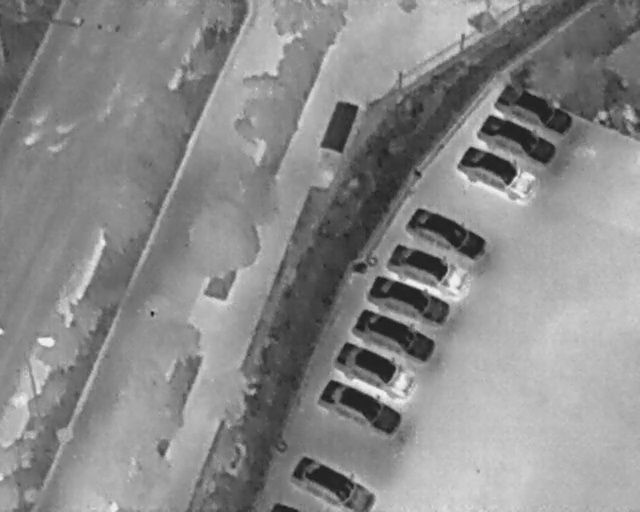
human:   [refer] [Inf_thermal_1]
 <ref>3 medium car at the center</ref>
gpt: <box>[[67, 37, 72, 54, 26], [64, 44, 69, 61, 23], [59, 57, 64, 73, 22]]</box>

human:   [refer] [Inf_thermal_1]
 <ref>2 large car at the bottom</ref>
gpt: <box>[[53, 71, 59, 87, 23], [48, 85, 56, 103, 2]]</box>

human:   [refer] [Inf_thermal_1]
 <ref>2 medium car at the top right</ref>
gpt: <box>[[81, 13, 86, 29, 26], [78, 19, 83, 35, 26]]</box>